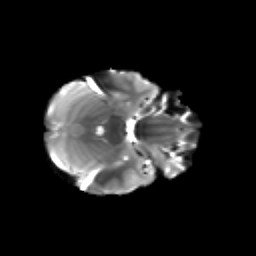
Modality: T2w
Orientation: axial
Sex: female
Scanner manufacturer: siemens
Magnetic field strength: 3 T
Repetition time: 5 s
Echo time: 0.071 s